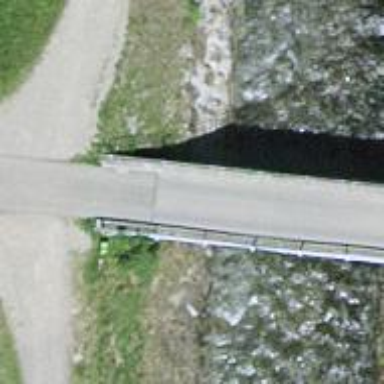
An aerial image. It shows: Asphalt track on bridge with grade 2 tracktype.